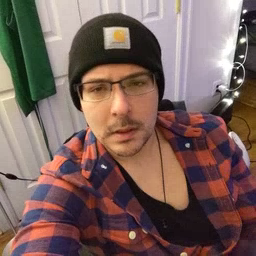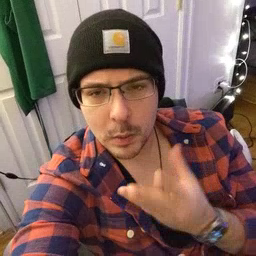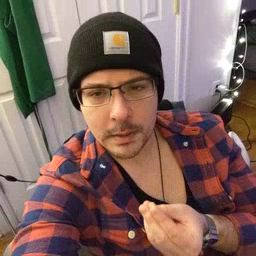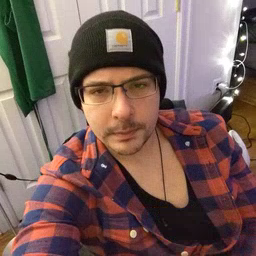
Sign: wet